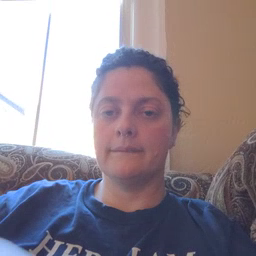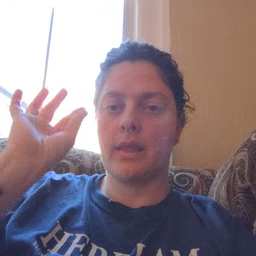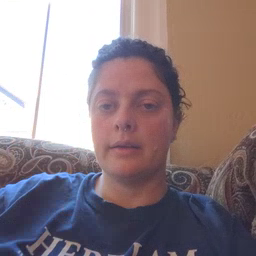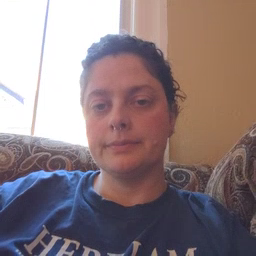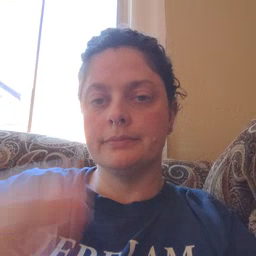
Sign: find